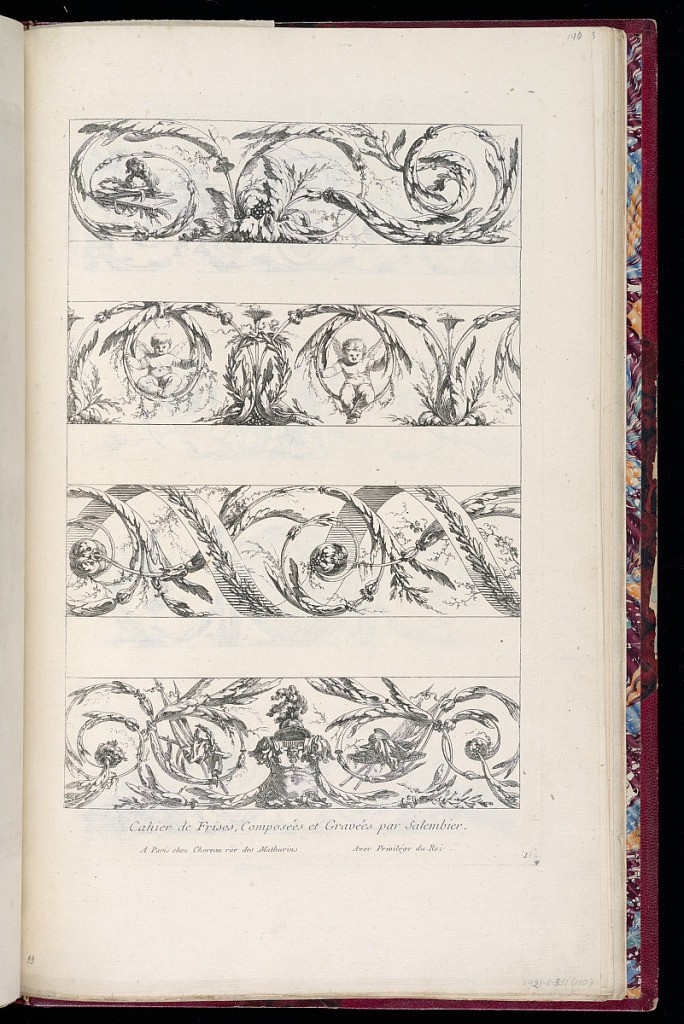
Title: Designs for Friezes
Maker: Henri Sallembier, French, ca. 1753 - 1820
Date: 1777-1778
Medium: Etching on off-white laid paper
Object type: Print
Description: Four designs for friezes decorated with ornament motifs including scrolling acanthus leaves, winged putti, ribbon twist, and suit of armor. The plate is numbered.